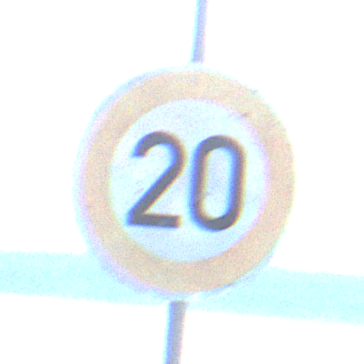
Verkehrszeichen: Geschwindigkeit20
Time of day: SunriseSunset
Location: Outdoor (Suburban)
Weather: PartlyCloudy
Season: NotSpecified
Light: Natural